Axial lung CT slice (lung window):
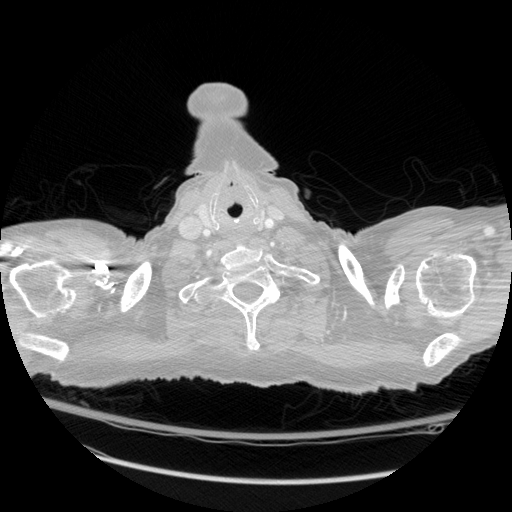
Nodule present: no